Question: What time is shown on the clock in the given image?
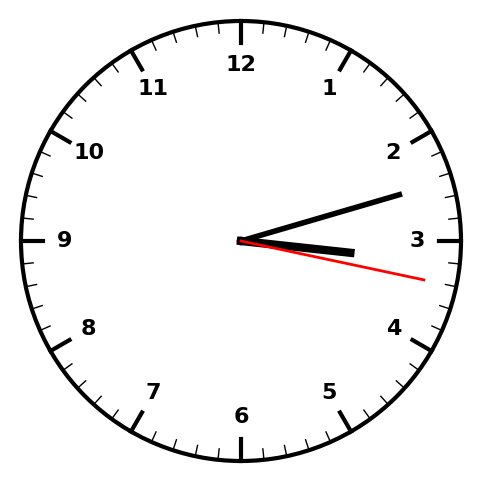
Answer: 03:12:17